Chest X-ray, PA view. Patient: 57 years old, sex F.
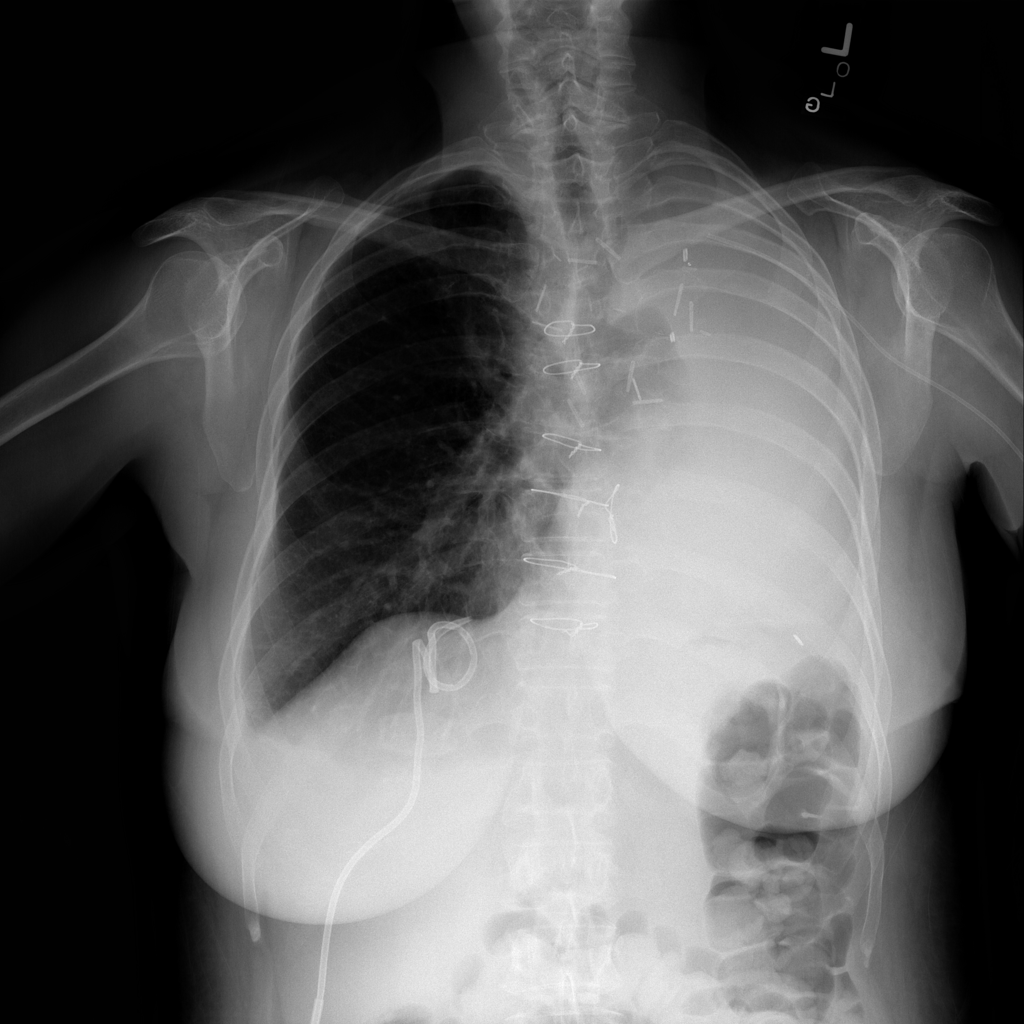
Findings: Effusion